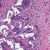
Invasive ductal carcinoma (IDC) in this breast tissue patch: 0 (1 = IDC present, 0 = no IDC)